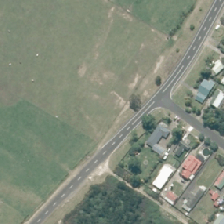
Land cover: urban_parkland